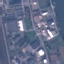
Land use / land cover: Industrial